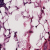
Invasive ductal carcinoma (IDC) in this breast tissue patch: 0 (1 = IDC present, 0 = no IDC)